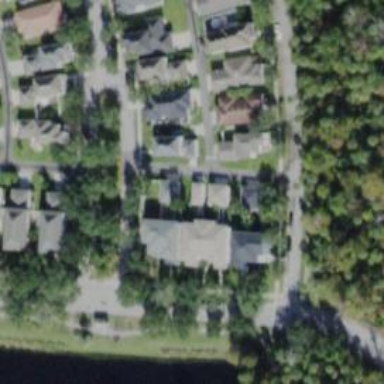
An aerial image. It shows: Alley classified as service road.